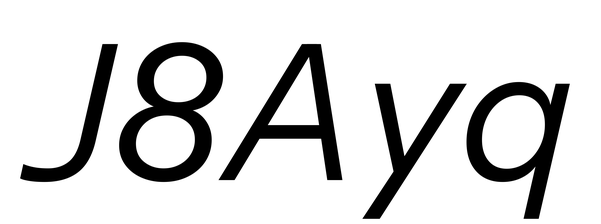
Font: InstrumentSans-Italic_Italic